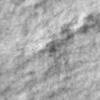
Label: no_change